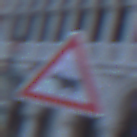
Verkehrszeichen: ViehtriebRechts
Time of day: Dawn
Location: Outdoor (Urban)
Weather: Clear
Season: NotSpecified
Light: Natural